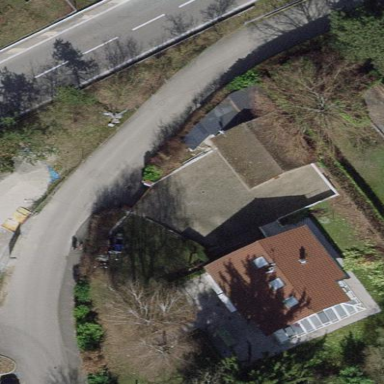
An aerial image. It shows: Garden enclosed by fence.